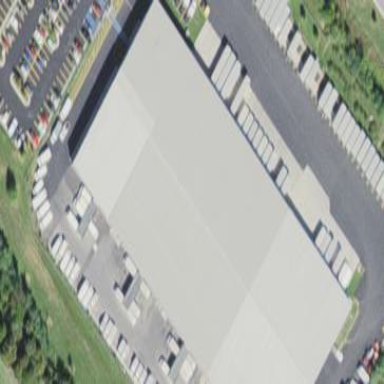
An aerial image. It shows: Industrial building.